Brain MRI, t1w sequence, axial 2D slice.
Patient: age 41, sex M, weight 95 kg, height 1.95 m
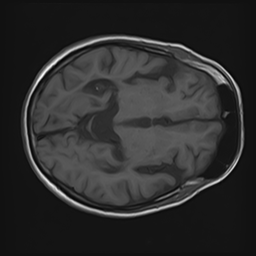